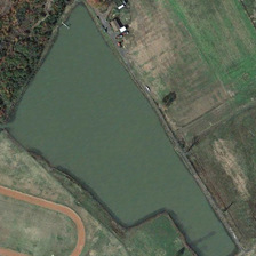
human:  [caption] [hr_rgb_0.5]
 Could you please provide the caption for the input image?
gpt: The green grass and playground are by the pond.

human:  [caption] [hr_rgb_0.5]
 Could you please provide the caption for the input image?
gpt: green meadows and a playground are located near a pond.

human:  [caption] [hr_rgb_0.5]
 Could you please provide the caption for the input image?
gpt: Green grass and playground

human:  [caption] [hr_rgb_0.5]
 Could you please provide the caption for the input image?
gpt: The green meadow and playground are near the pond.

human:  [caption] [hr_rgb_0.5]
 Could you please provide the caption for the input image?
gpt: Green meadows and an amusement park are near a lake.